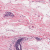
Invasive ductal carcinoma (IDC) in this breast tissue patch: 0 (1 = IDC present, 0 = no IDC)